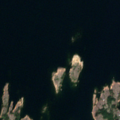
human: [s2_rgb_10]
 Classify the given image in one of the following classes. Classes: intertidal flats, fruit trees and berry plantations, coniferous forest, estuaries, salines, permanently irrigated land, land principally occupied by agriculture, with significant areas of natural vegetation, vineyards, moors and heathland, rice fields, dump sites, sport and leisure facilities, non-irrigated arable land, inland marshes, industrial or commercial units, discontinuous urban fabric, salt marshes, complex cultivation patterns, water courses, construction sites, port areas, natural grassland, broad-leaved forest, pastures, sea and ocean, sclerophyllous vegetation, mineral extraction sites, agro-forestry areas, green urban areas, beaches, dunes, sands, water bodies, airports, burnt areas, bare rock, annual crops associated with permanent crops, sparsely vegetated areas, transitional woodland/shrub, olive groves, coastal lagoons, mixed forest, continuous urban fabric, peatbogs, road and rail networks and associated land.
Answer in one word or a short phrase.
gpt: mixed forest, bare rock, sea and ocean